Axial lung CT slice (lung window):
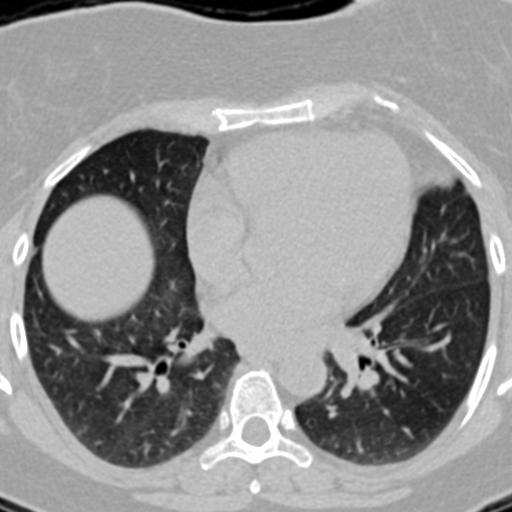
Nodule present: no